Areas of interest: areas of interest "Yonglu Community"
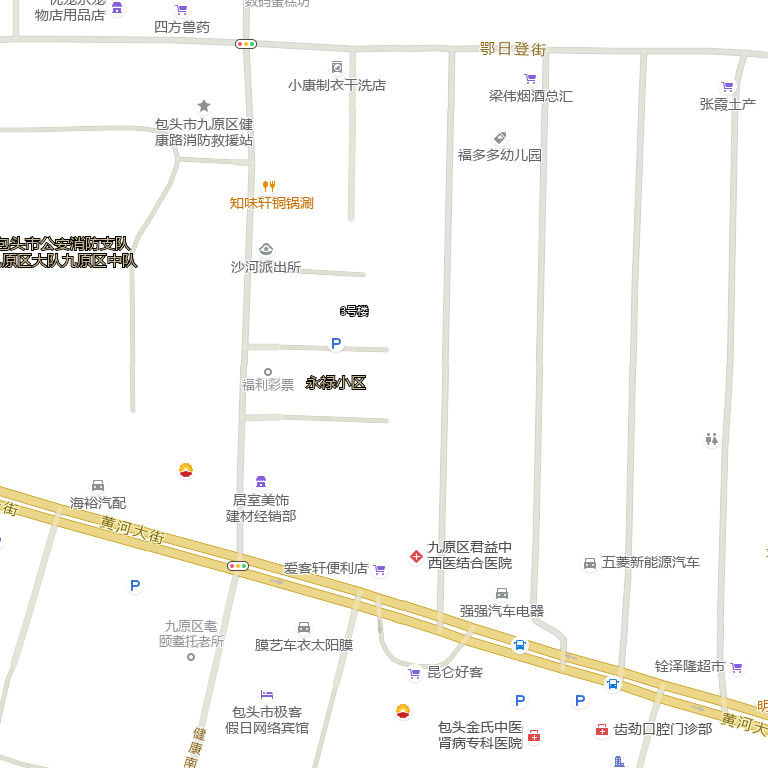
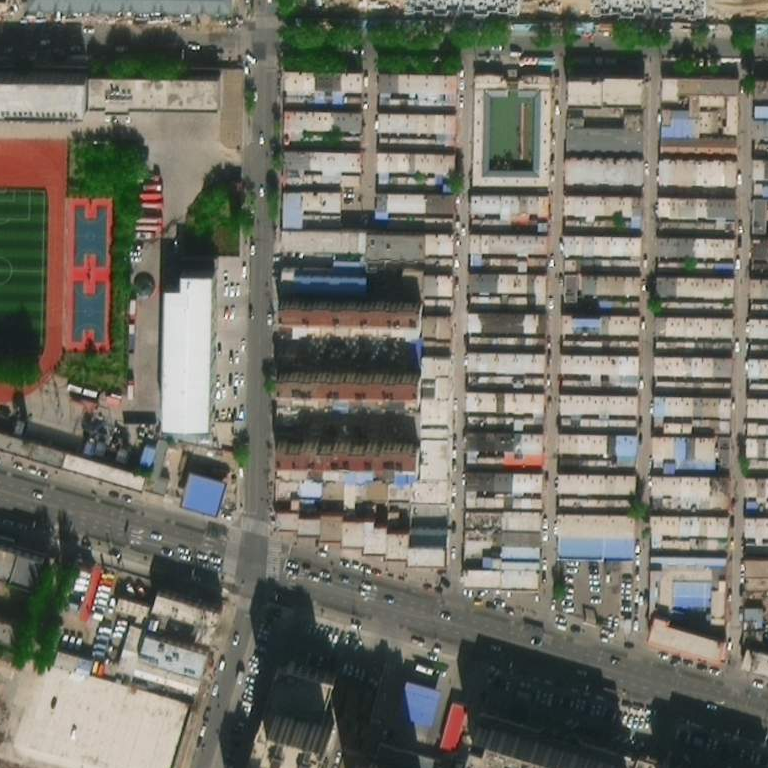